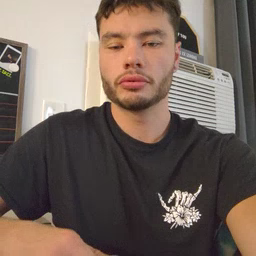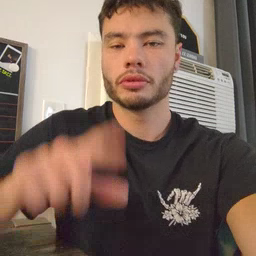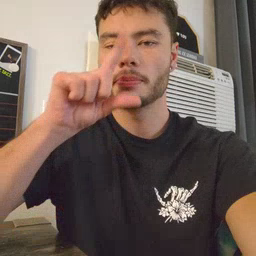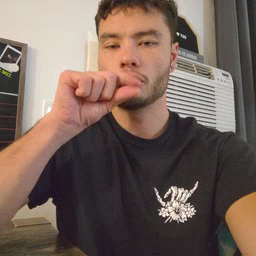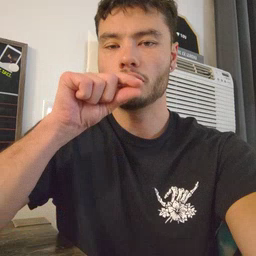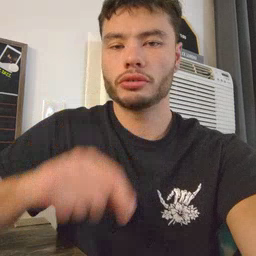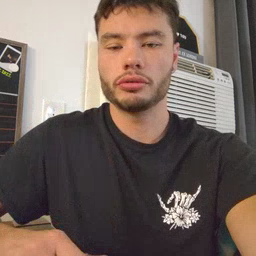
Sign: bird